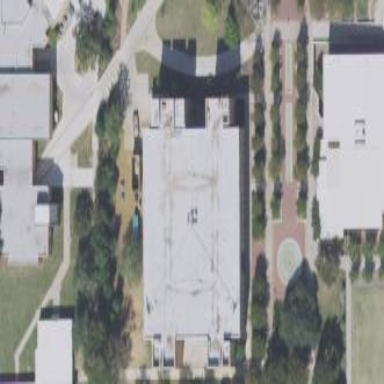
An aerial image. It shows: University building housing library.